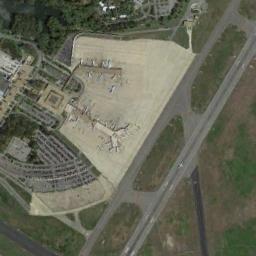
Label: airport